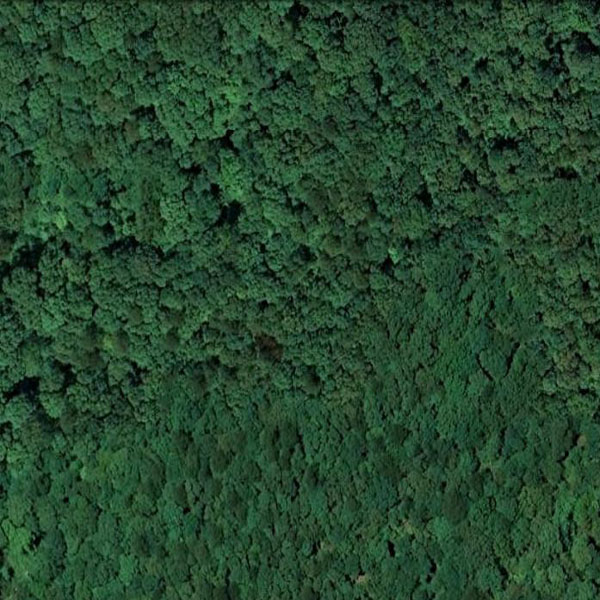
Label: Forest